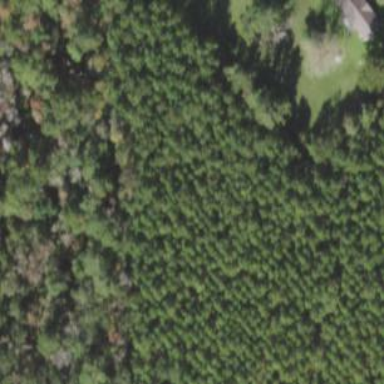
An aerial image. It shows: Mixed woodland with various types of leaves.